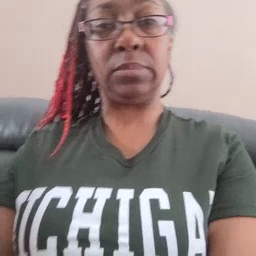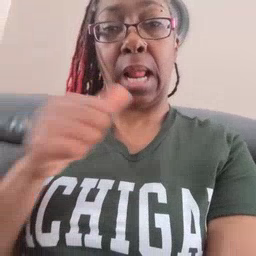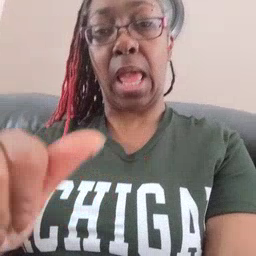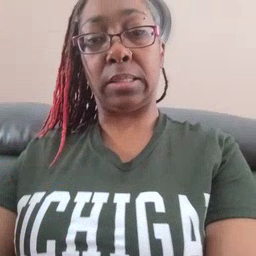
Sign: hide